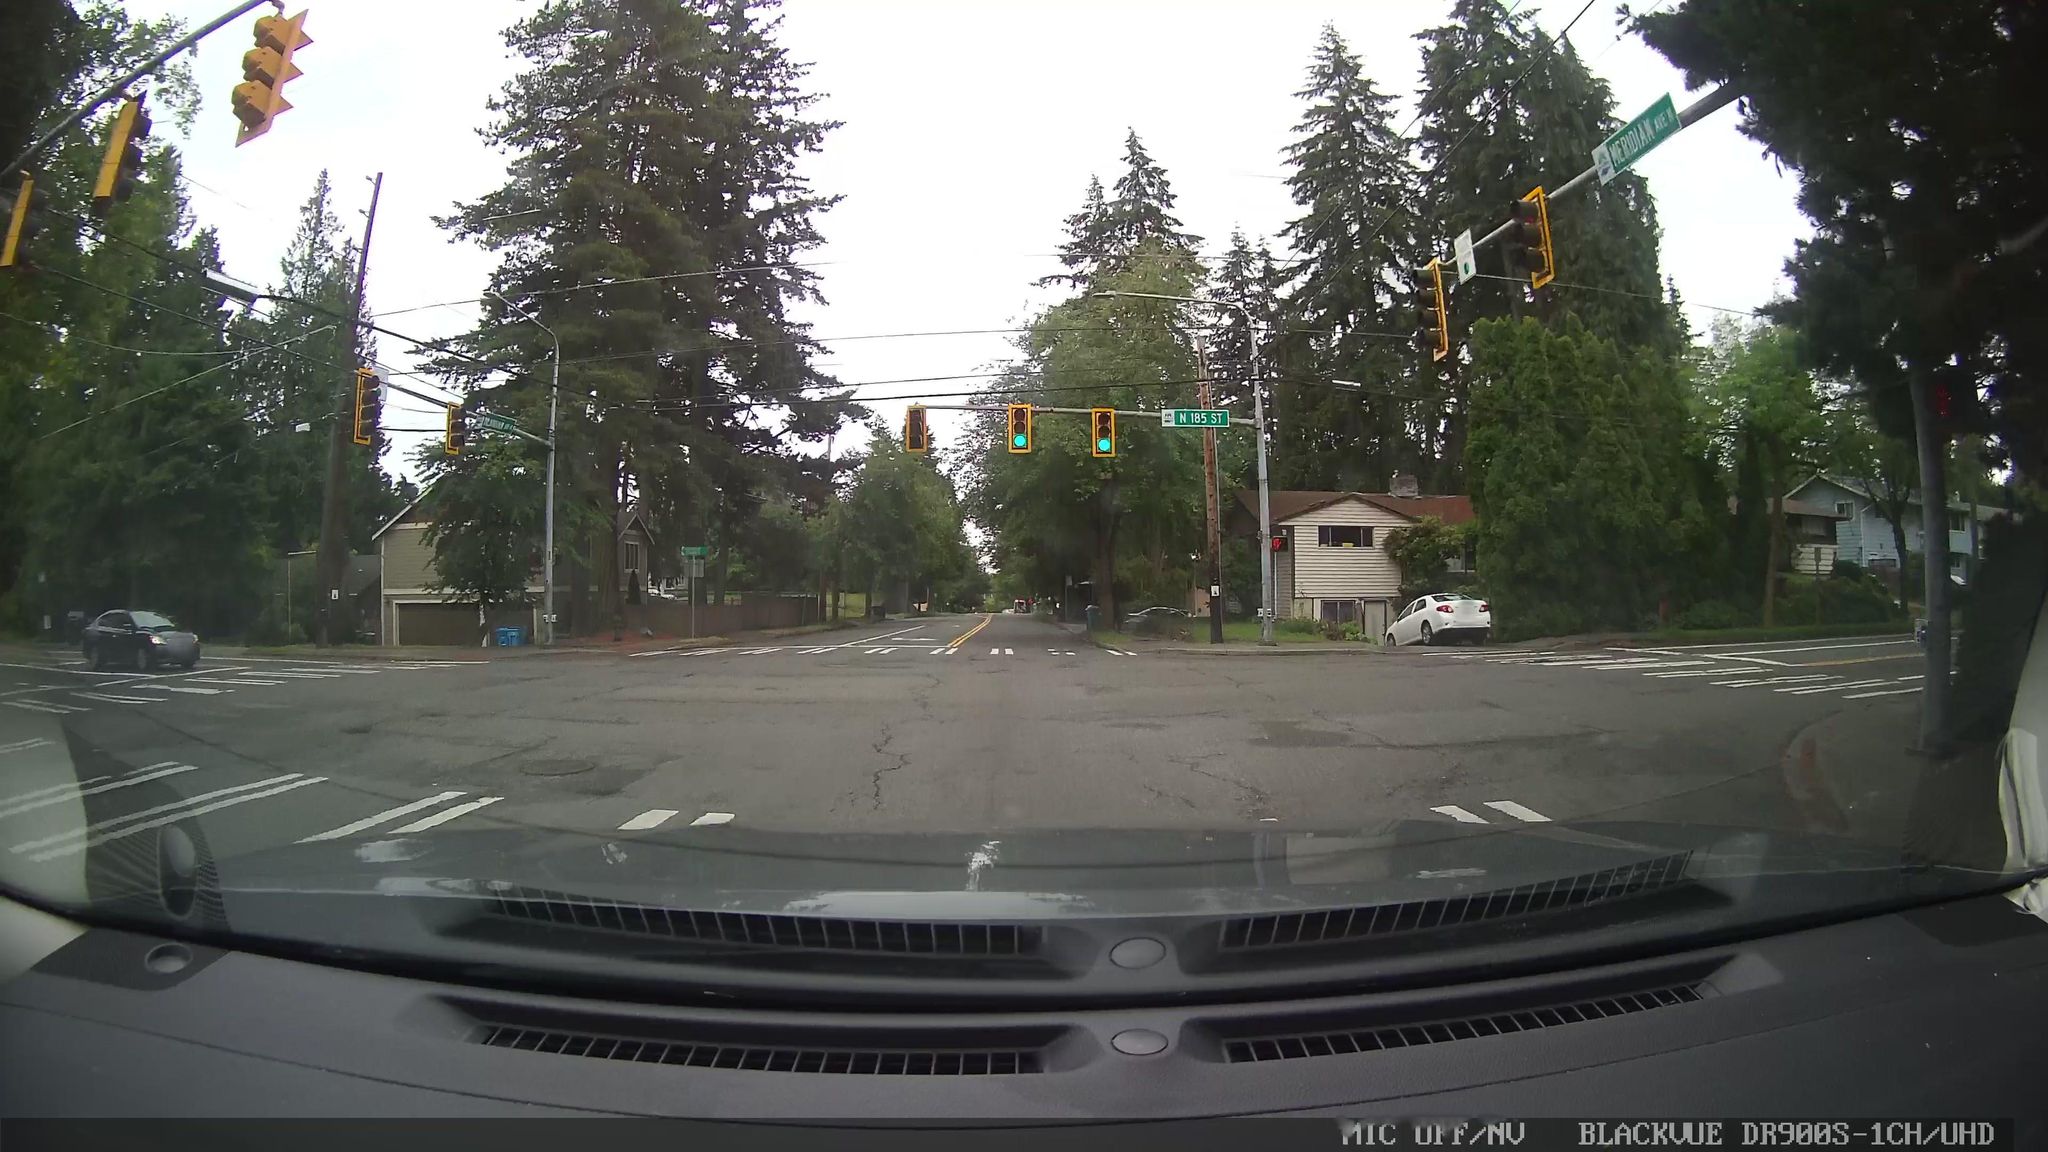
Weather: cloudy
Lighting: day
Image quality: slightly poor
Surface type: driving surface
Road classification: footway
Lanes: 2
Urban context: urban centre
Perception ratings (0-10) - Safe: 6.7, Lively: 4.09, Beautiful: 2.35, Boring: 4.84, Depressing: 2.45, Wealthy: 2.18